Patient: sex M, age 24
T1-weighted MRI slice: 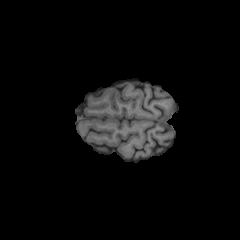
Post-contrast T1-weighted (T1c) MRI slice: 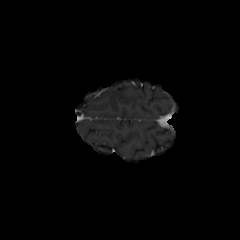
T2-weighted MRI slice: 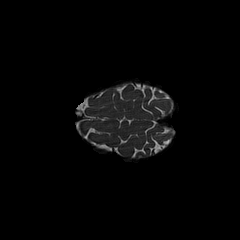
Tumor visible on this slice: no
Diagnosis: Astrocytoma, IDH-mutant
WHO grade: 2